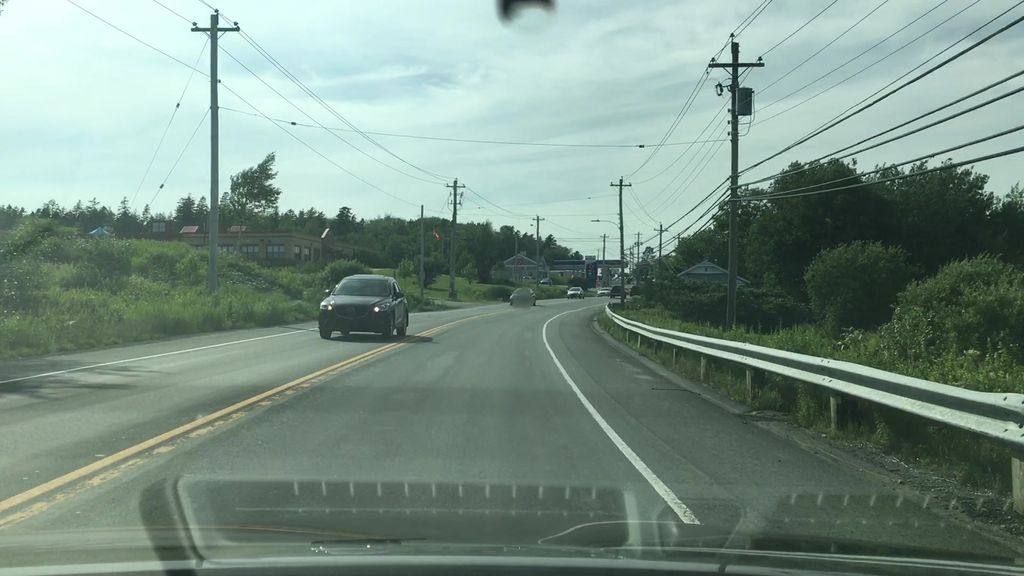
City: halifax